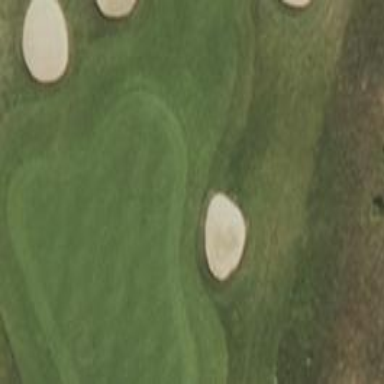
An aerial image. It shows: Golf green.